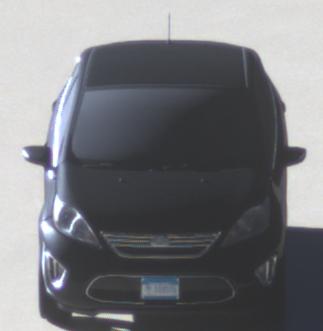
Make: Ford
Model: Fiesta
Detailed model: ’09 Sedan (seventh series)
Model produced from: 2010
Model produced until: 2017
Doors: 4
Color: black
Road condition: wet road
Daytime: morning or afternoon
Contrast: high contrast